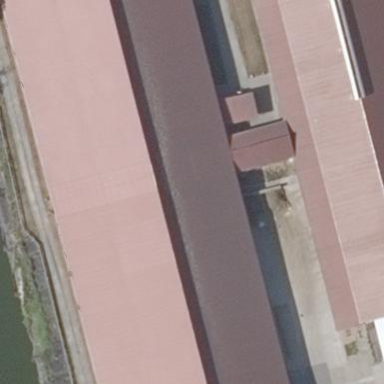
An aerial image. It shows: Cowshed building with gabled red roof oriented along its structure.